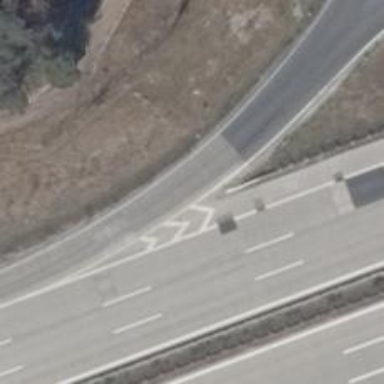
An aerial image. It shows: Motorway link.